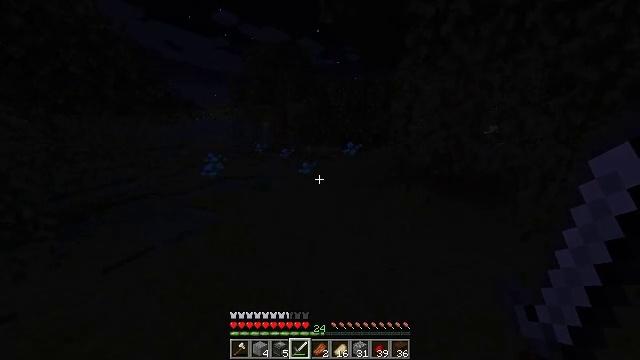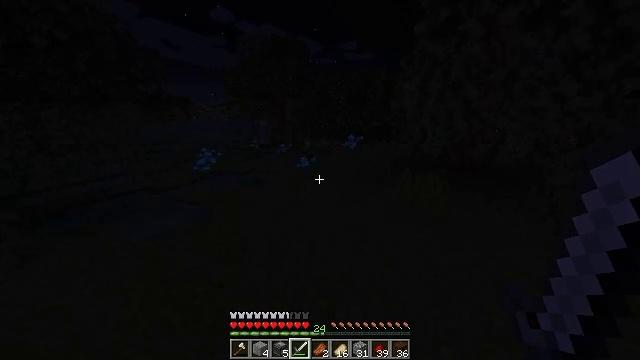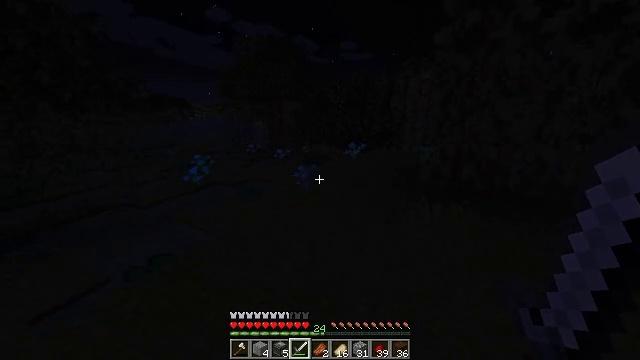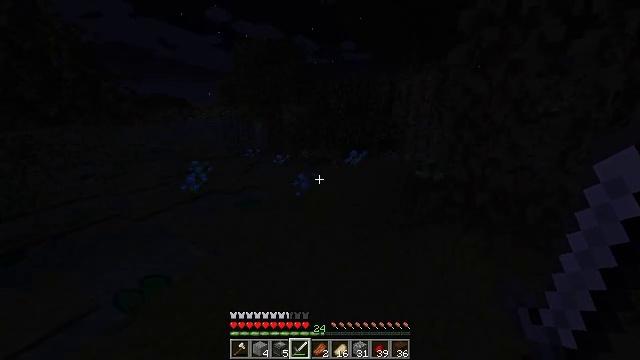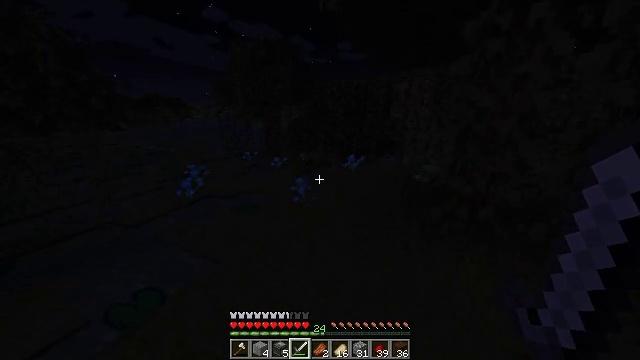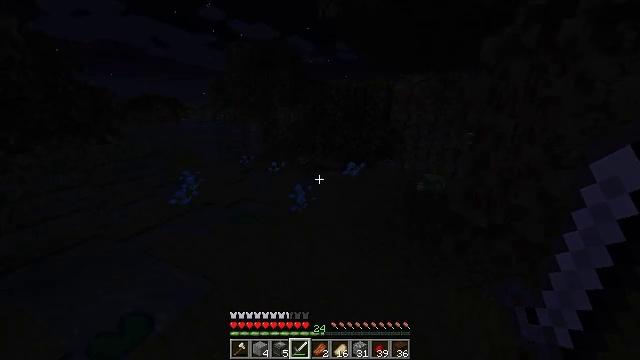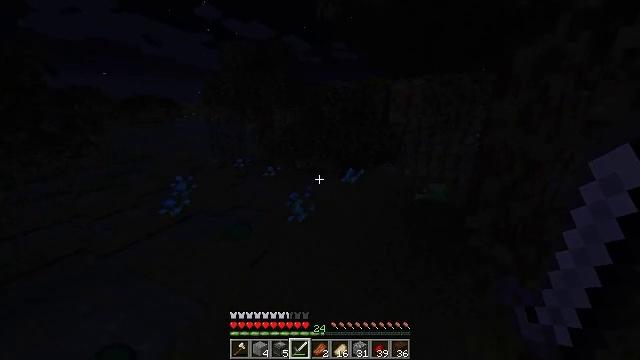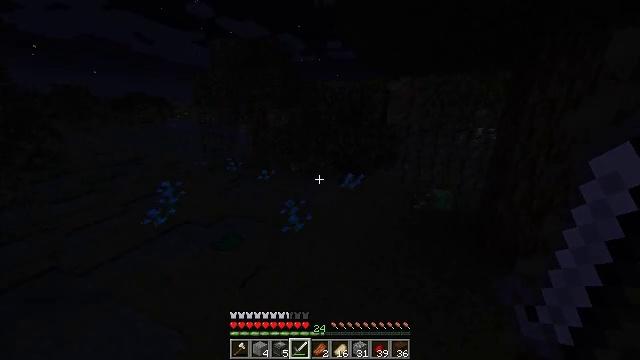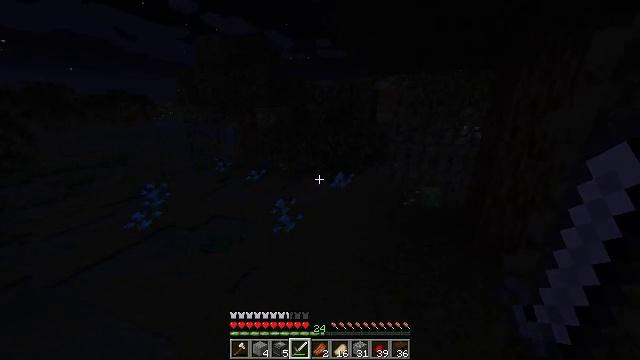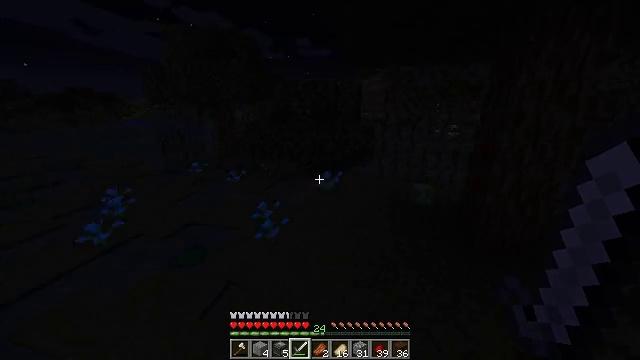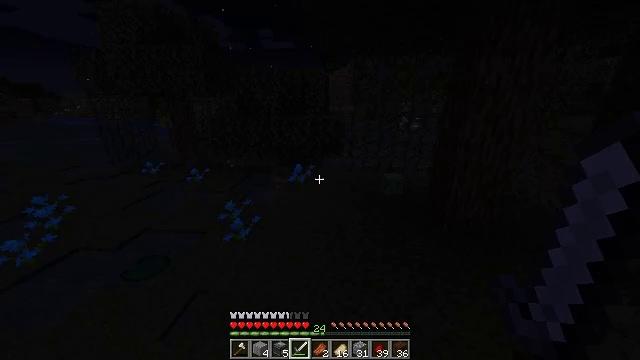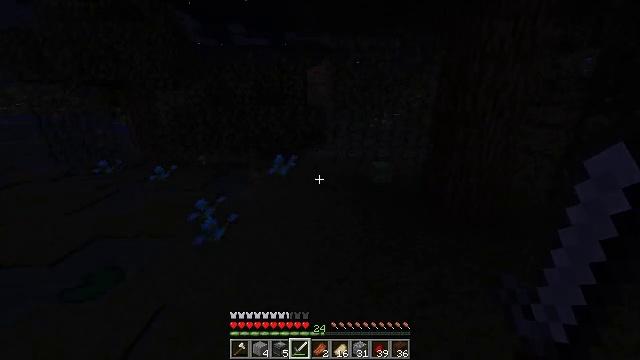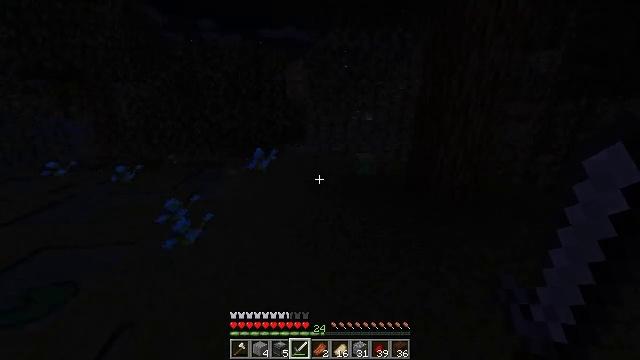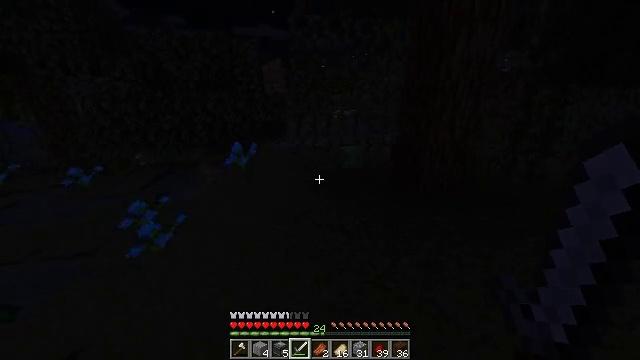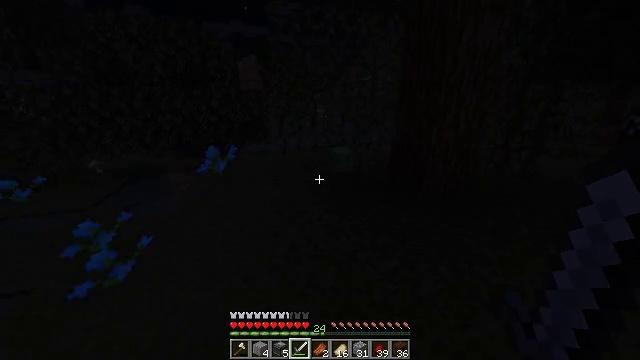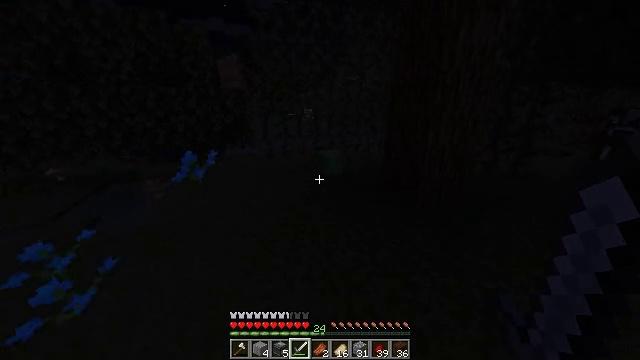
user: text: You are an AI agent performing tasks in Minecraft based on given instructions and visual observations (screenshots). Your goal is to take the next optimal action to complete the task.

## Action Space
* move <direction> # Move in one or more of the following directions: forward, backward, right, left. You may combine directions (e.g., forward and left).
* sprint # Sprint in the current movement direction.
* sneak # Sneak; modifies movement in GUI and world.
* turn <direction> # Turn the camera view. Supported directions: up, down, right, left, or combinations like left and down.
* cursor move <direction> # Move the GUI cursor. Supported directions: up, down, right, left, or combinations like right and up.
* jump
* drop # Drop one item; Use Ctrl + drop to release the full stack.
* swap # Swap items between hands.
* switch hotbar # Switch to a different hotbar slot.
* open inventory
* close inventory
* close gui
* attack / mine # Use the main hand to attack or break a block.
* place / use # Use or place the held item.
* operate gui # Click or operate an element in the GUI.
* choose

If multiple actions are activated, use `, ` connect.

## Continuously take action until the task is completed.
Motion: motion action
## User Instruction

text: Kill enemies.
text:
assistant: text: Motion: move forward, sprint, jump
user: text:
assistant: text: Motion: move forward, sprint, jump
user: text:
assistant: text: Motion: move forward, sprint, jump
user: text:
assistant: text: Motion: move forward, sprint, jump
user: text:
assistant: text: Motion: move forward, sprint, jump
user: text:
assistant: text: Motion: move forward, sprint, jump
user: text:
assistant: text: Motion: move forward, turn right
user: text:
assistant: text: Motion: move forward, turn right
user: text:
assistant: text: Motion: move forward, turn right
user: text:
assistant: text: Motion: move forward, turn right and down
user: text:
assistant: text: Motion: move forward, turn right
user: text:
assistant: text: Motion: move forward, turn right
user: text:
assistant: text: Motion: move forward, turn right
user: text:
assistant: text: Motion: move forward, turn right
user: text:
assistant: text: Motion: move forward, turn right
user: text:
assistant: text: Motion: move forward, turn right
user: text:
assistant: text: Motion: move forward, turn right
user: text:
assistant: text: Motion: move forward
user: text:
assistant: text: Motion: move forward, turn right
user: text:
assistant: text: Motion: move forward
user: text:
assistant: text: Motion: move forward
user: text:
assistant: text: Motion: move forward
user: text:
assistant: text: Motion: move forward
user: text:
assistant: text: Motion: move forward
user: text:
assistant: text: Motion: no_op
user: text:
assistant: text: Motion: no_op
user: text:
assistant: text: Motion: no_op
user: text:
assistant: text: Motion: no_op
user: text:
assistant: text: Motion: no_op
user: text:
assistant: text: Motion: no_op